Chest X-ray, PA view. Patient: 43 years old, sex M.
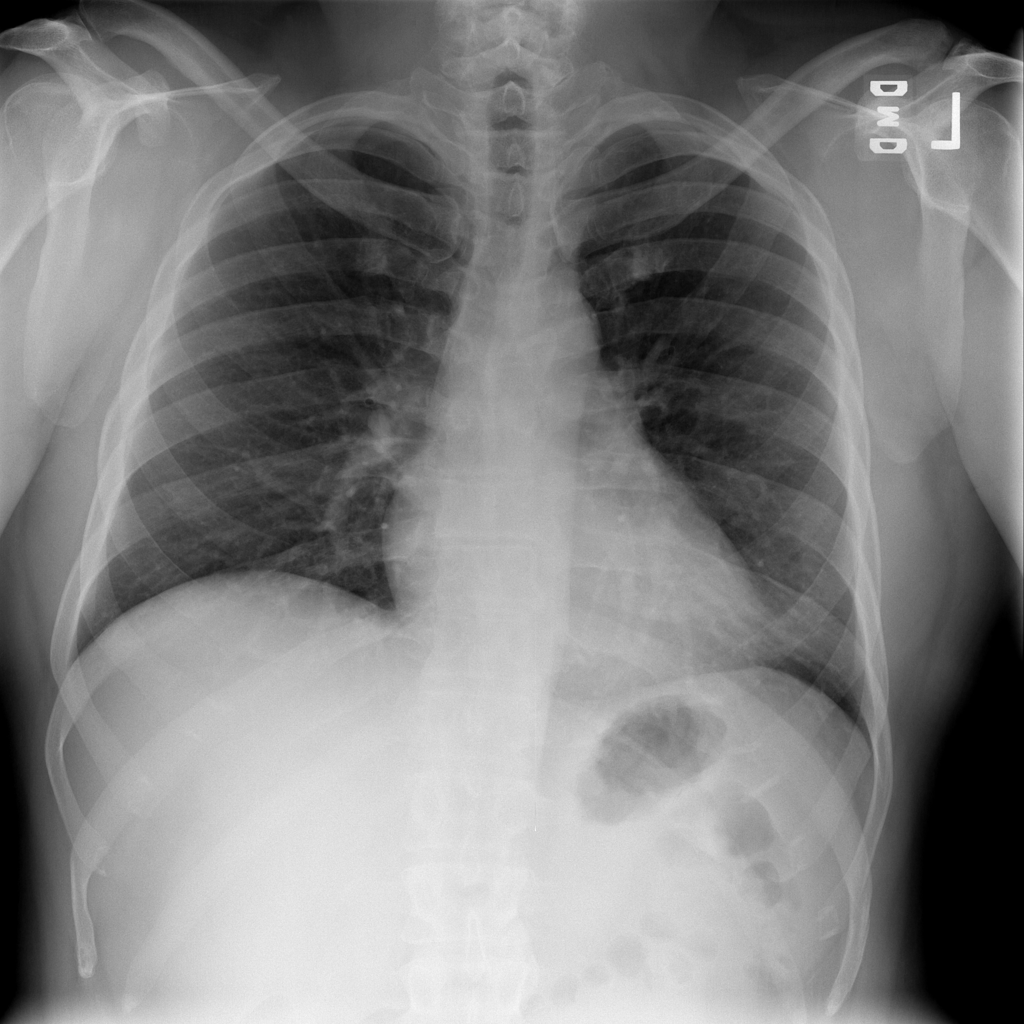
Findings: No Finding